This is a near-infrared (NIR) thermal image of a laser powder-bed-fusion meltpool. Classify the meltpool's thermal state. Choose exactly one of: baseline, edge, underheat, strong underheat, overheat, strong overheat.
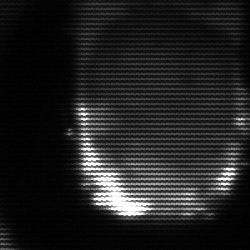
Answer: baseline